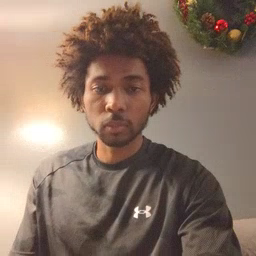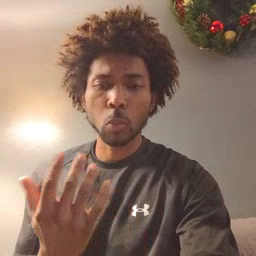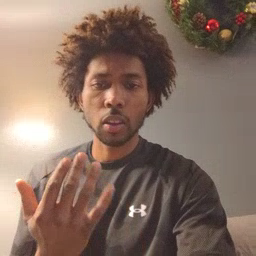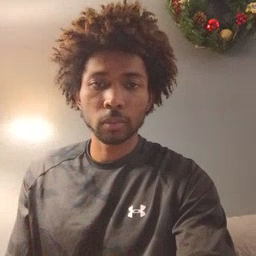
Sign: wait